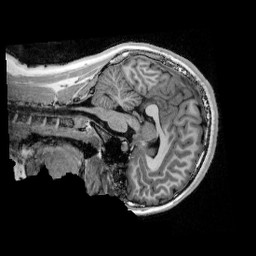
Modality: UNIT1_denoised
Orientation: sagittal
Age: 12
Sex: female
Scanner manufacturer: siemens
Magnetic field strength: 3 T
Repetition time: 4 s
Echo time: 0.00303 s